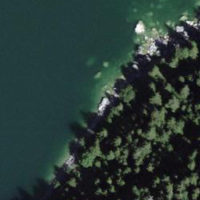
EUNIS habitat code: 32
Species observed at this site:
Pimpinella major
Astrantia major
Oxalis acetosella
Petasites albus